Milling tool wear sample.
Tool blade image: 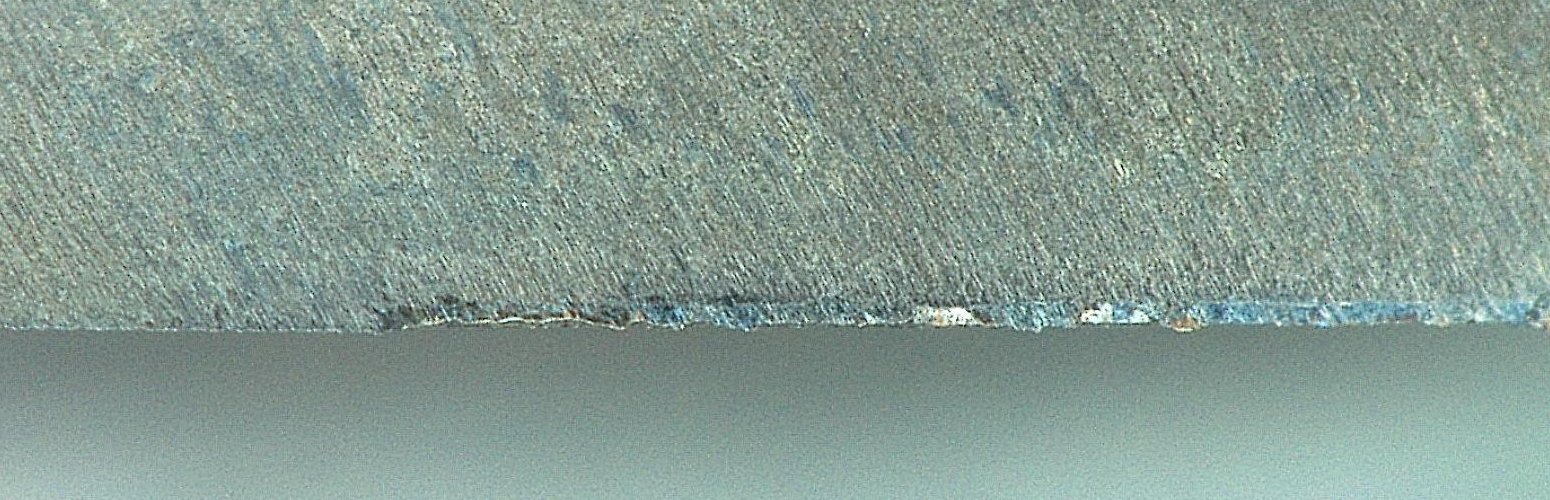
Chip image: 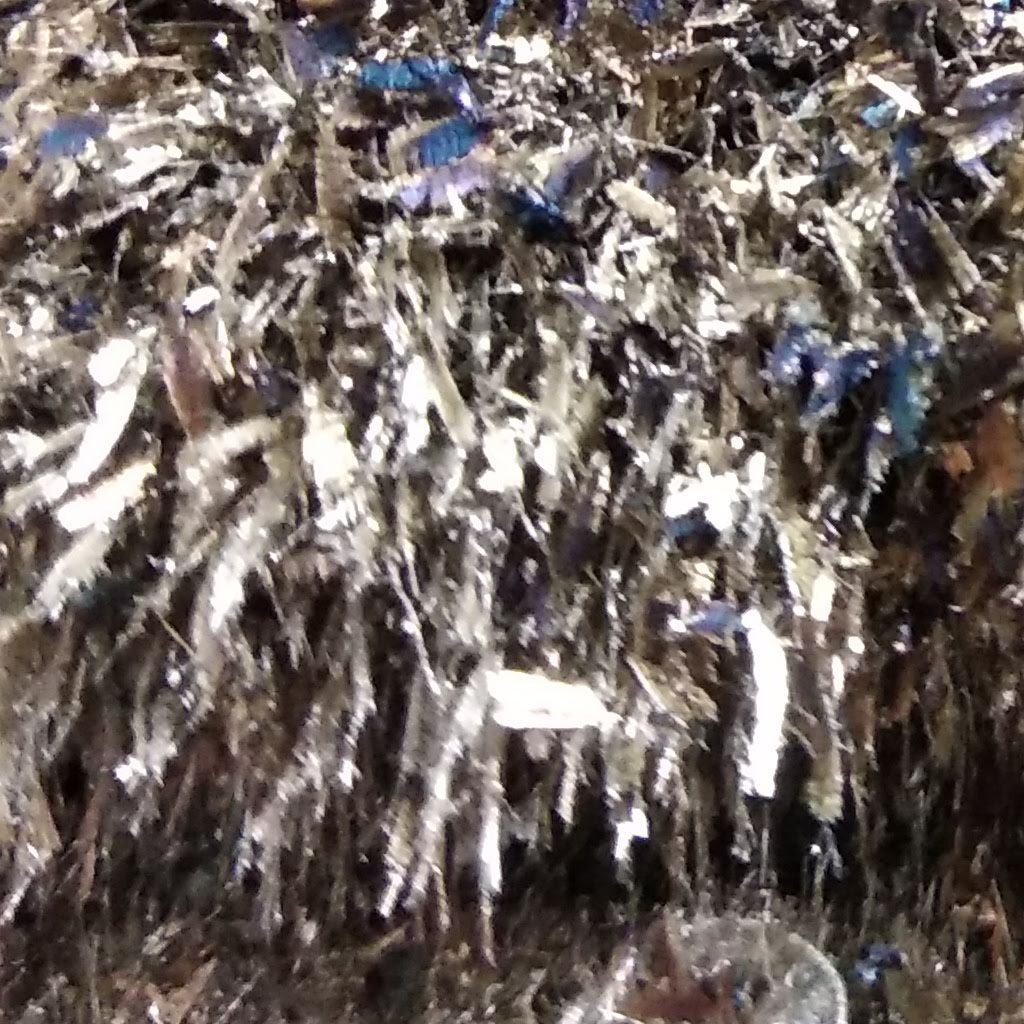
Workpiece image: 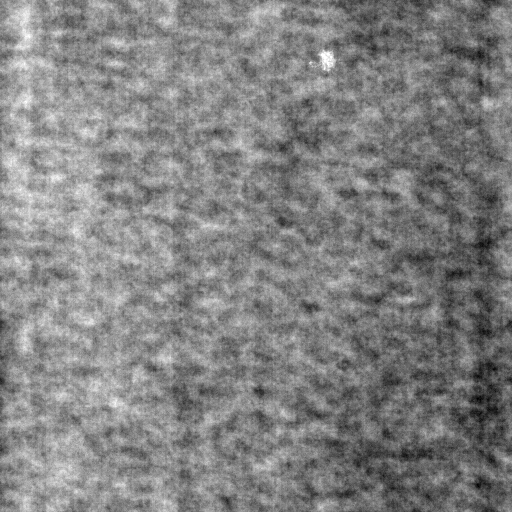
Tool wear state: used
Gaps: 9.26
Flank wear: 92.28
Overhang: 18.95
Force-signal Mel-spectrograms (X, Y, Z axes): 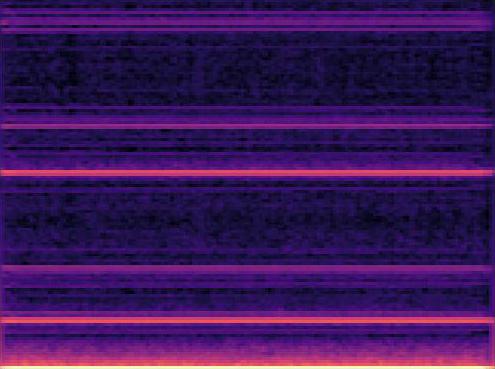 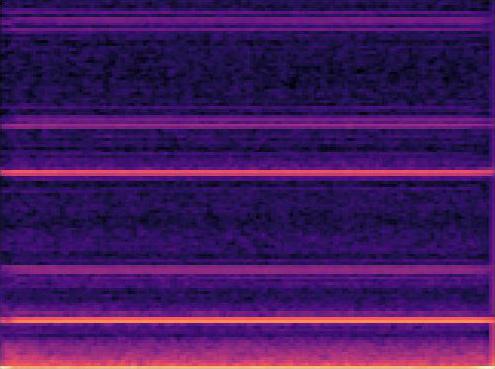 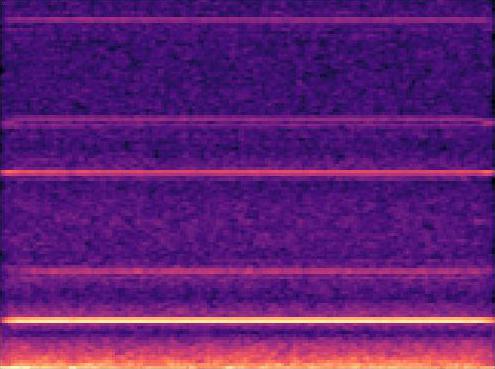
Force-signal scalograms (X, Y, Z axes): 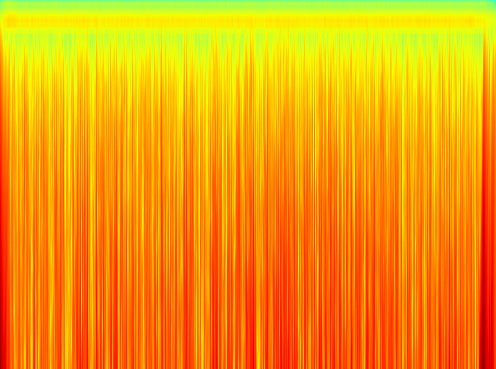 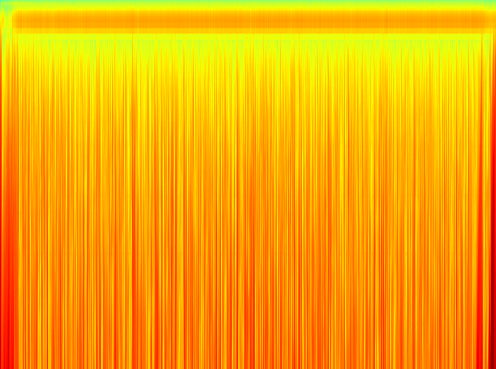 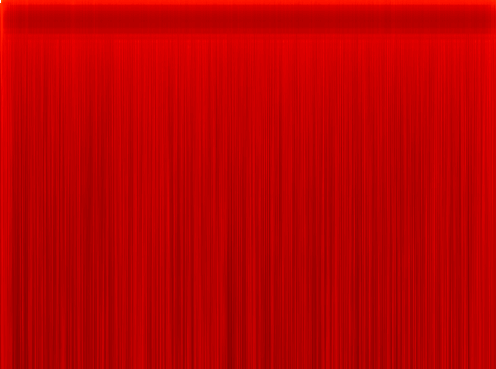
Force phase: steady_state_stabilization_wear